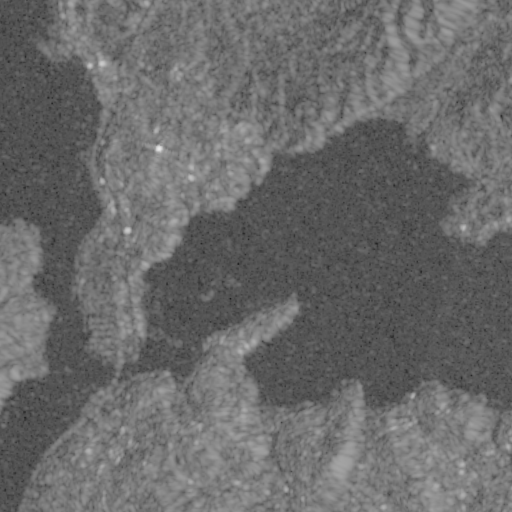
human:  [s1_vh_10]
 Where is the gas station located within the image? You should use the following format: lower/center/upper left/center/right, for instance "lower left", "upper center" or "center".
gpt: The gas station is located in the center left of the image.
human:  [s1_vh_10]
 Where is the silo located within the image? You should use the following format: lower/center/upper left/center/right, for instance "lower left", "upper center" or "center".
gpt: The silo is located in the upper left of the image.
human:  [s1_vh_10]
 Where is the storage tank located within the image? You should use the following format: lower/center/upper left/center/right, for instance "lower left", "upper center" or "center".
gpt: The storage tank is located in the upper left of the image.
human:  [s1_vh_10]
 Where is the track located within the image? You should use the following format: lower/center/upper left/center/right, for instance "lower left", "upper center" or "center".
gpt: The track is located in the center left of the image.
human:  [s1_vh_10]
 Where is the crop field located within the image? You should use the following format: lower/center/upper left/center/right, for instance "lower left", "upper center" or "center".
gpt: There is no crop field in the image.

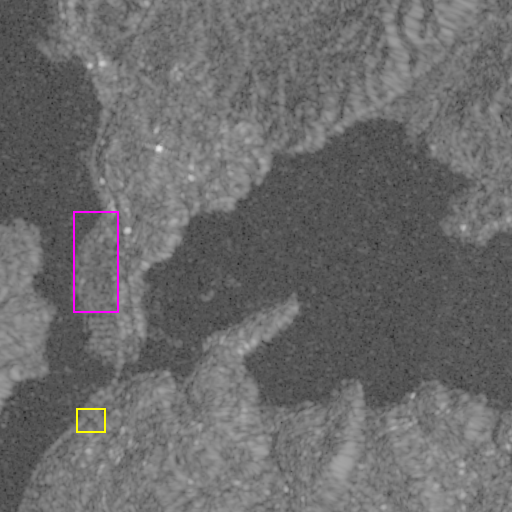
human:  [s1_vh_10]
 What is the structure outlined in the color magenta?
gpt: The structure outlined in magenta is a park.
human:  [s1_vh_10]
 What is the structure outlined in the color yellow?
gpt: The structure outlined in yellow is a parking lot.
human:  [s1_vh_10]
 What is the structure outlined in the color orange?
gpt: There is no orange outline.